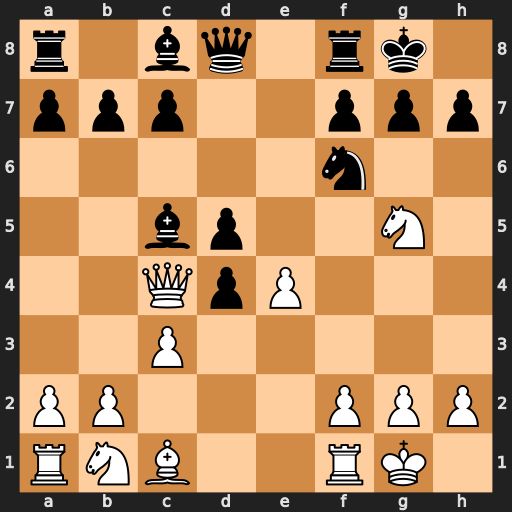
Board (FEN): r1bq1rk1/ppp2ppp/5n2/2bp2N1/2QpP3/2P5/PP3PPP/RNB2RK1
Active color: w
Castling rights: -
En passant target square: -
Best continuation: Qxc5